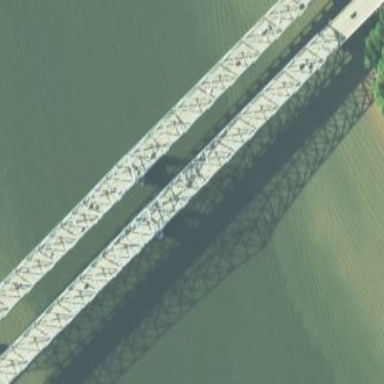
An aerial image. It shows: Truss bridge constructed as man-made structure.